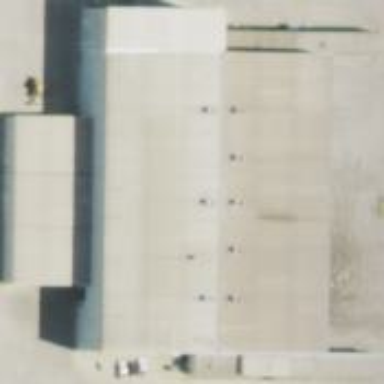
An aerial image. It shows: Commercial building.